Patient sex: M
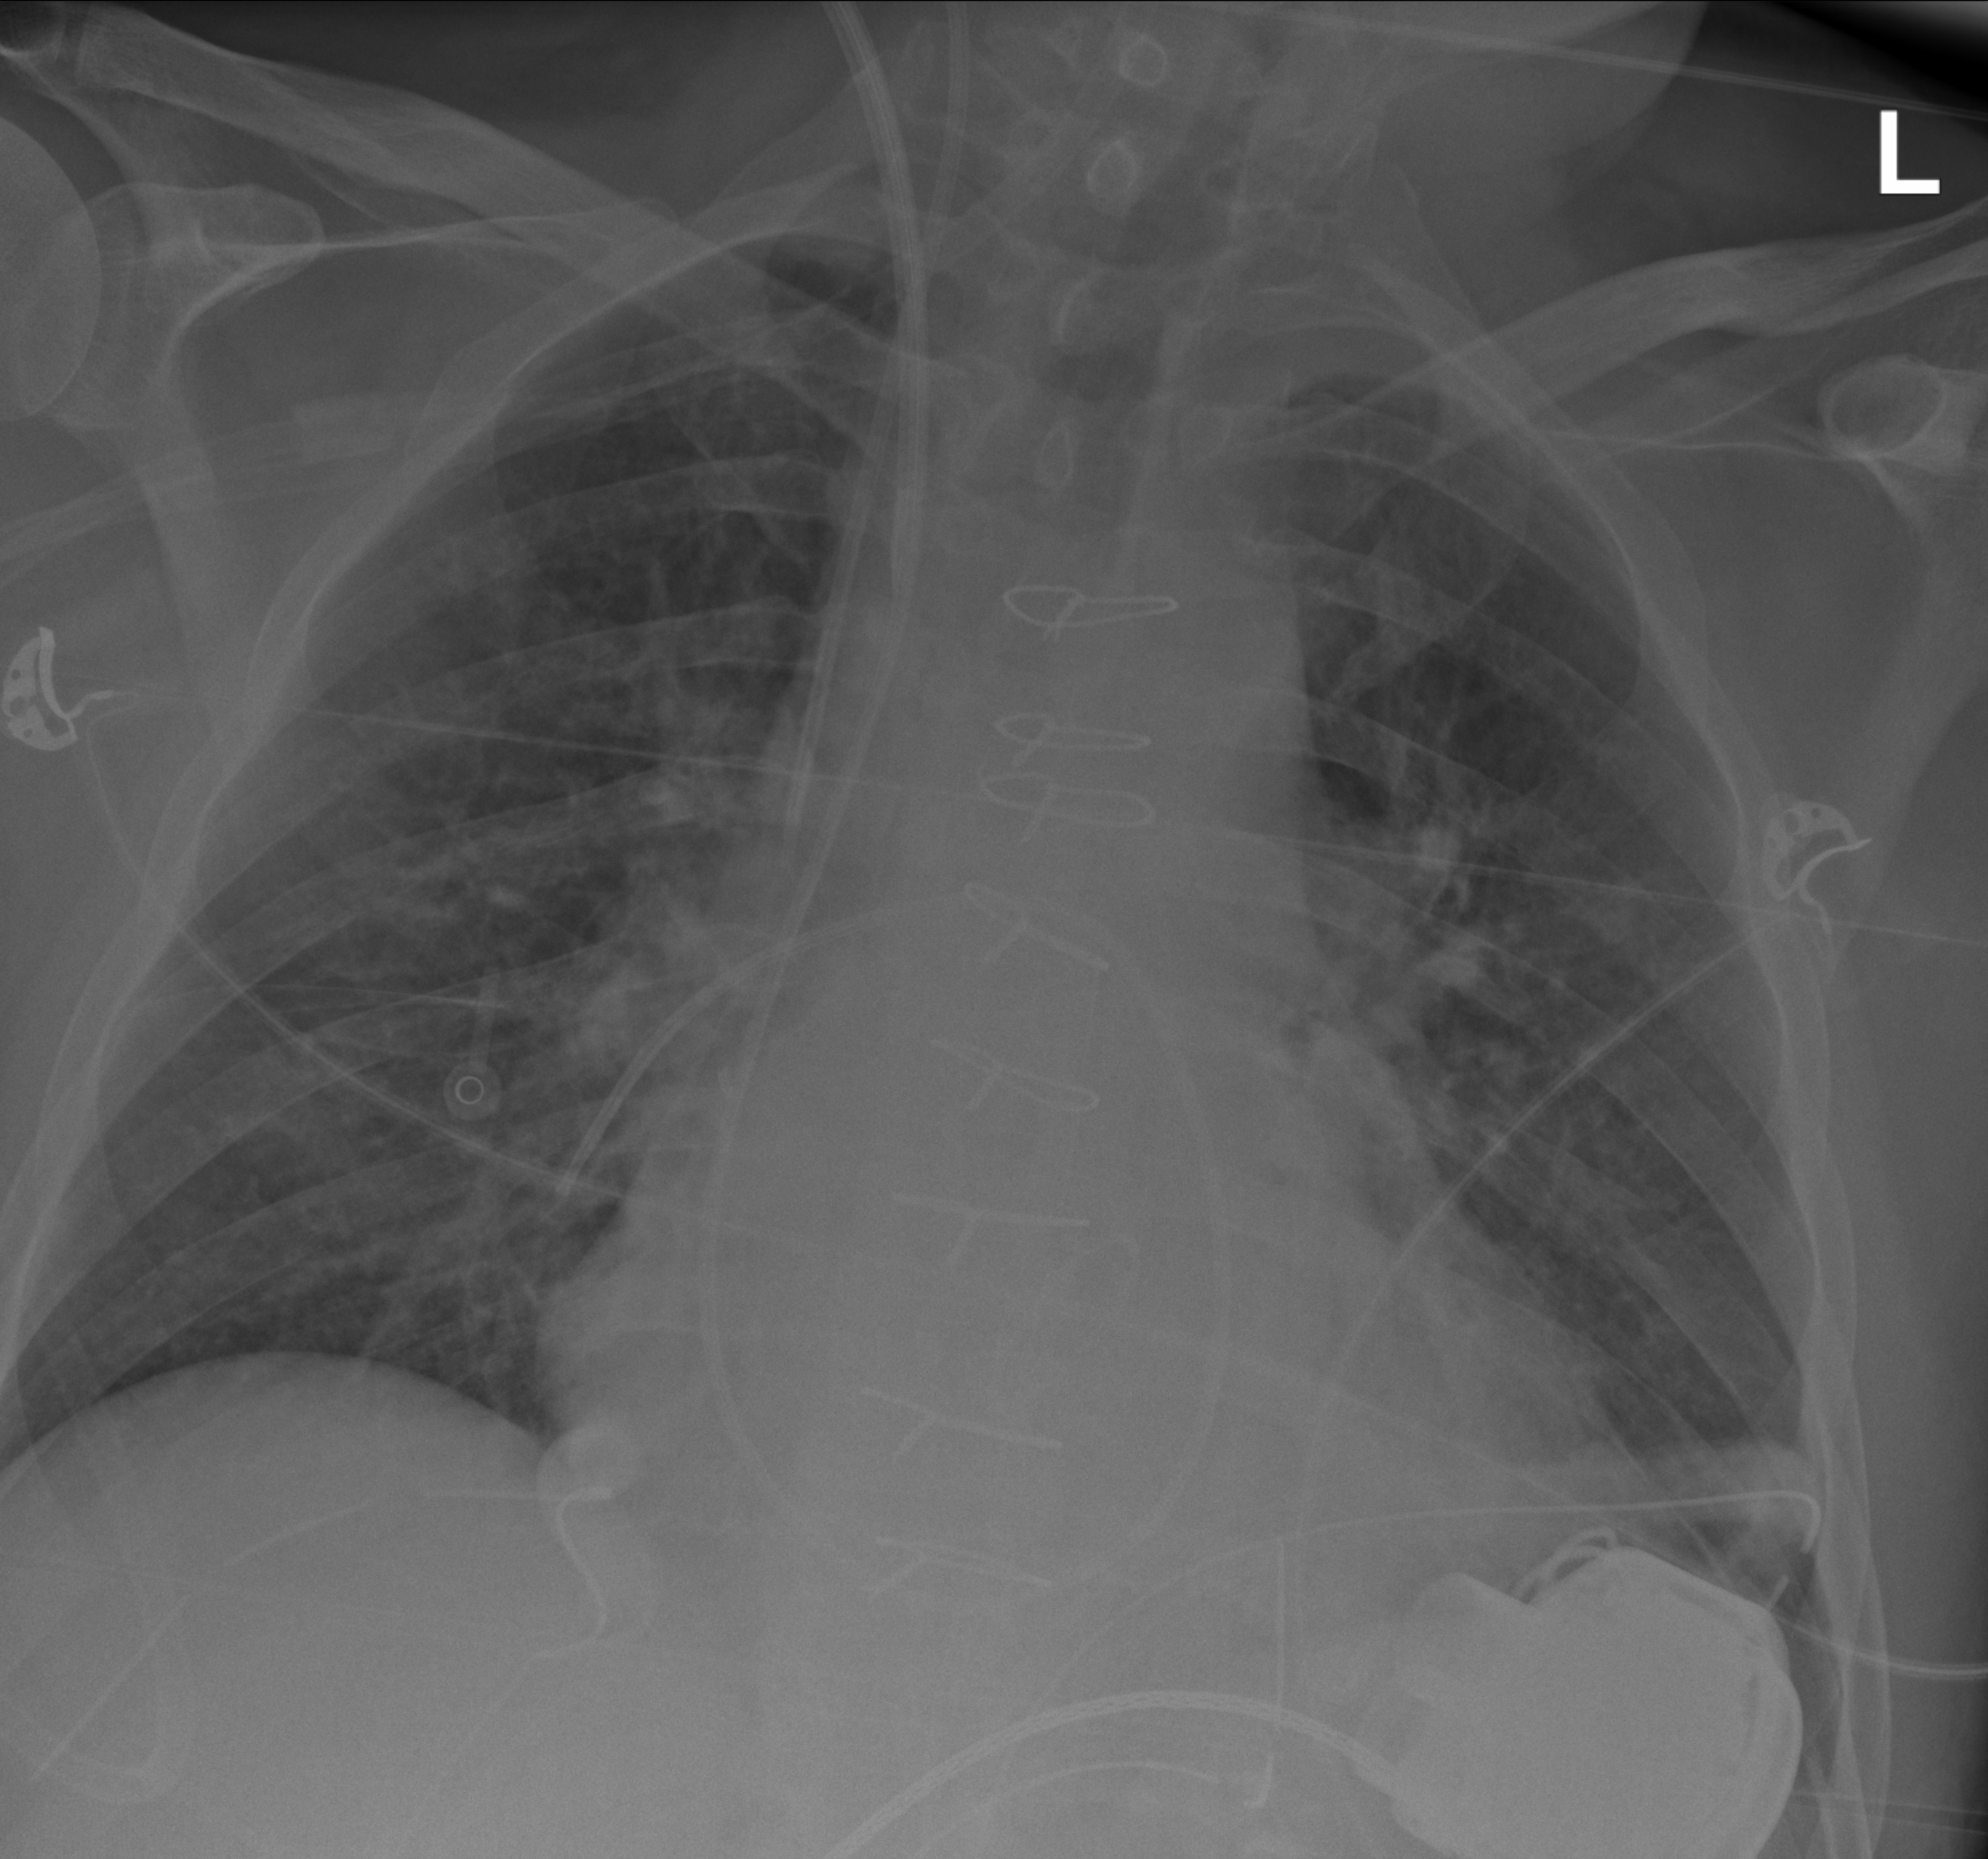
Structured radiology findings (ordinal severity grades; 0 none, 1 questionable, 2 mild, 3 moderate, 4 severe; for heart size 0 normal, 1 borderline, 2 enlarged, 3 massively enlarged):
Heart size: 2
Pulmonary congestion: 2
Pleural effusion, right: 0
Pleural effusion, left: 0
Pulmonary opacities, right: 1
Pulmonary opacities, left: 0
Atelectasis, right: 2
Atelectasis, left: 0